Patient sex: M
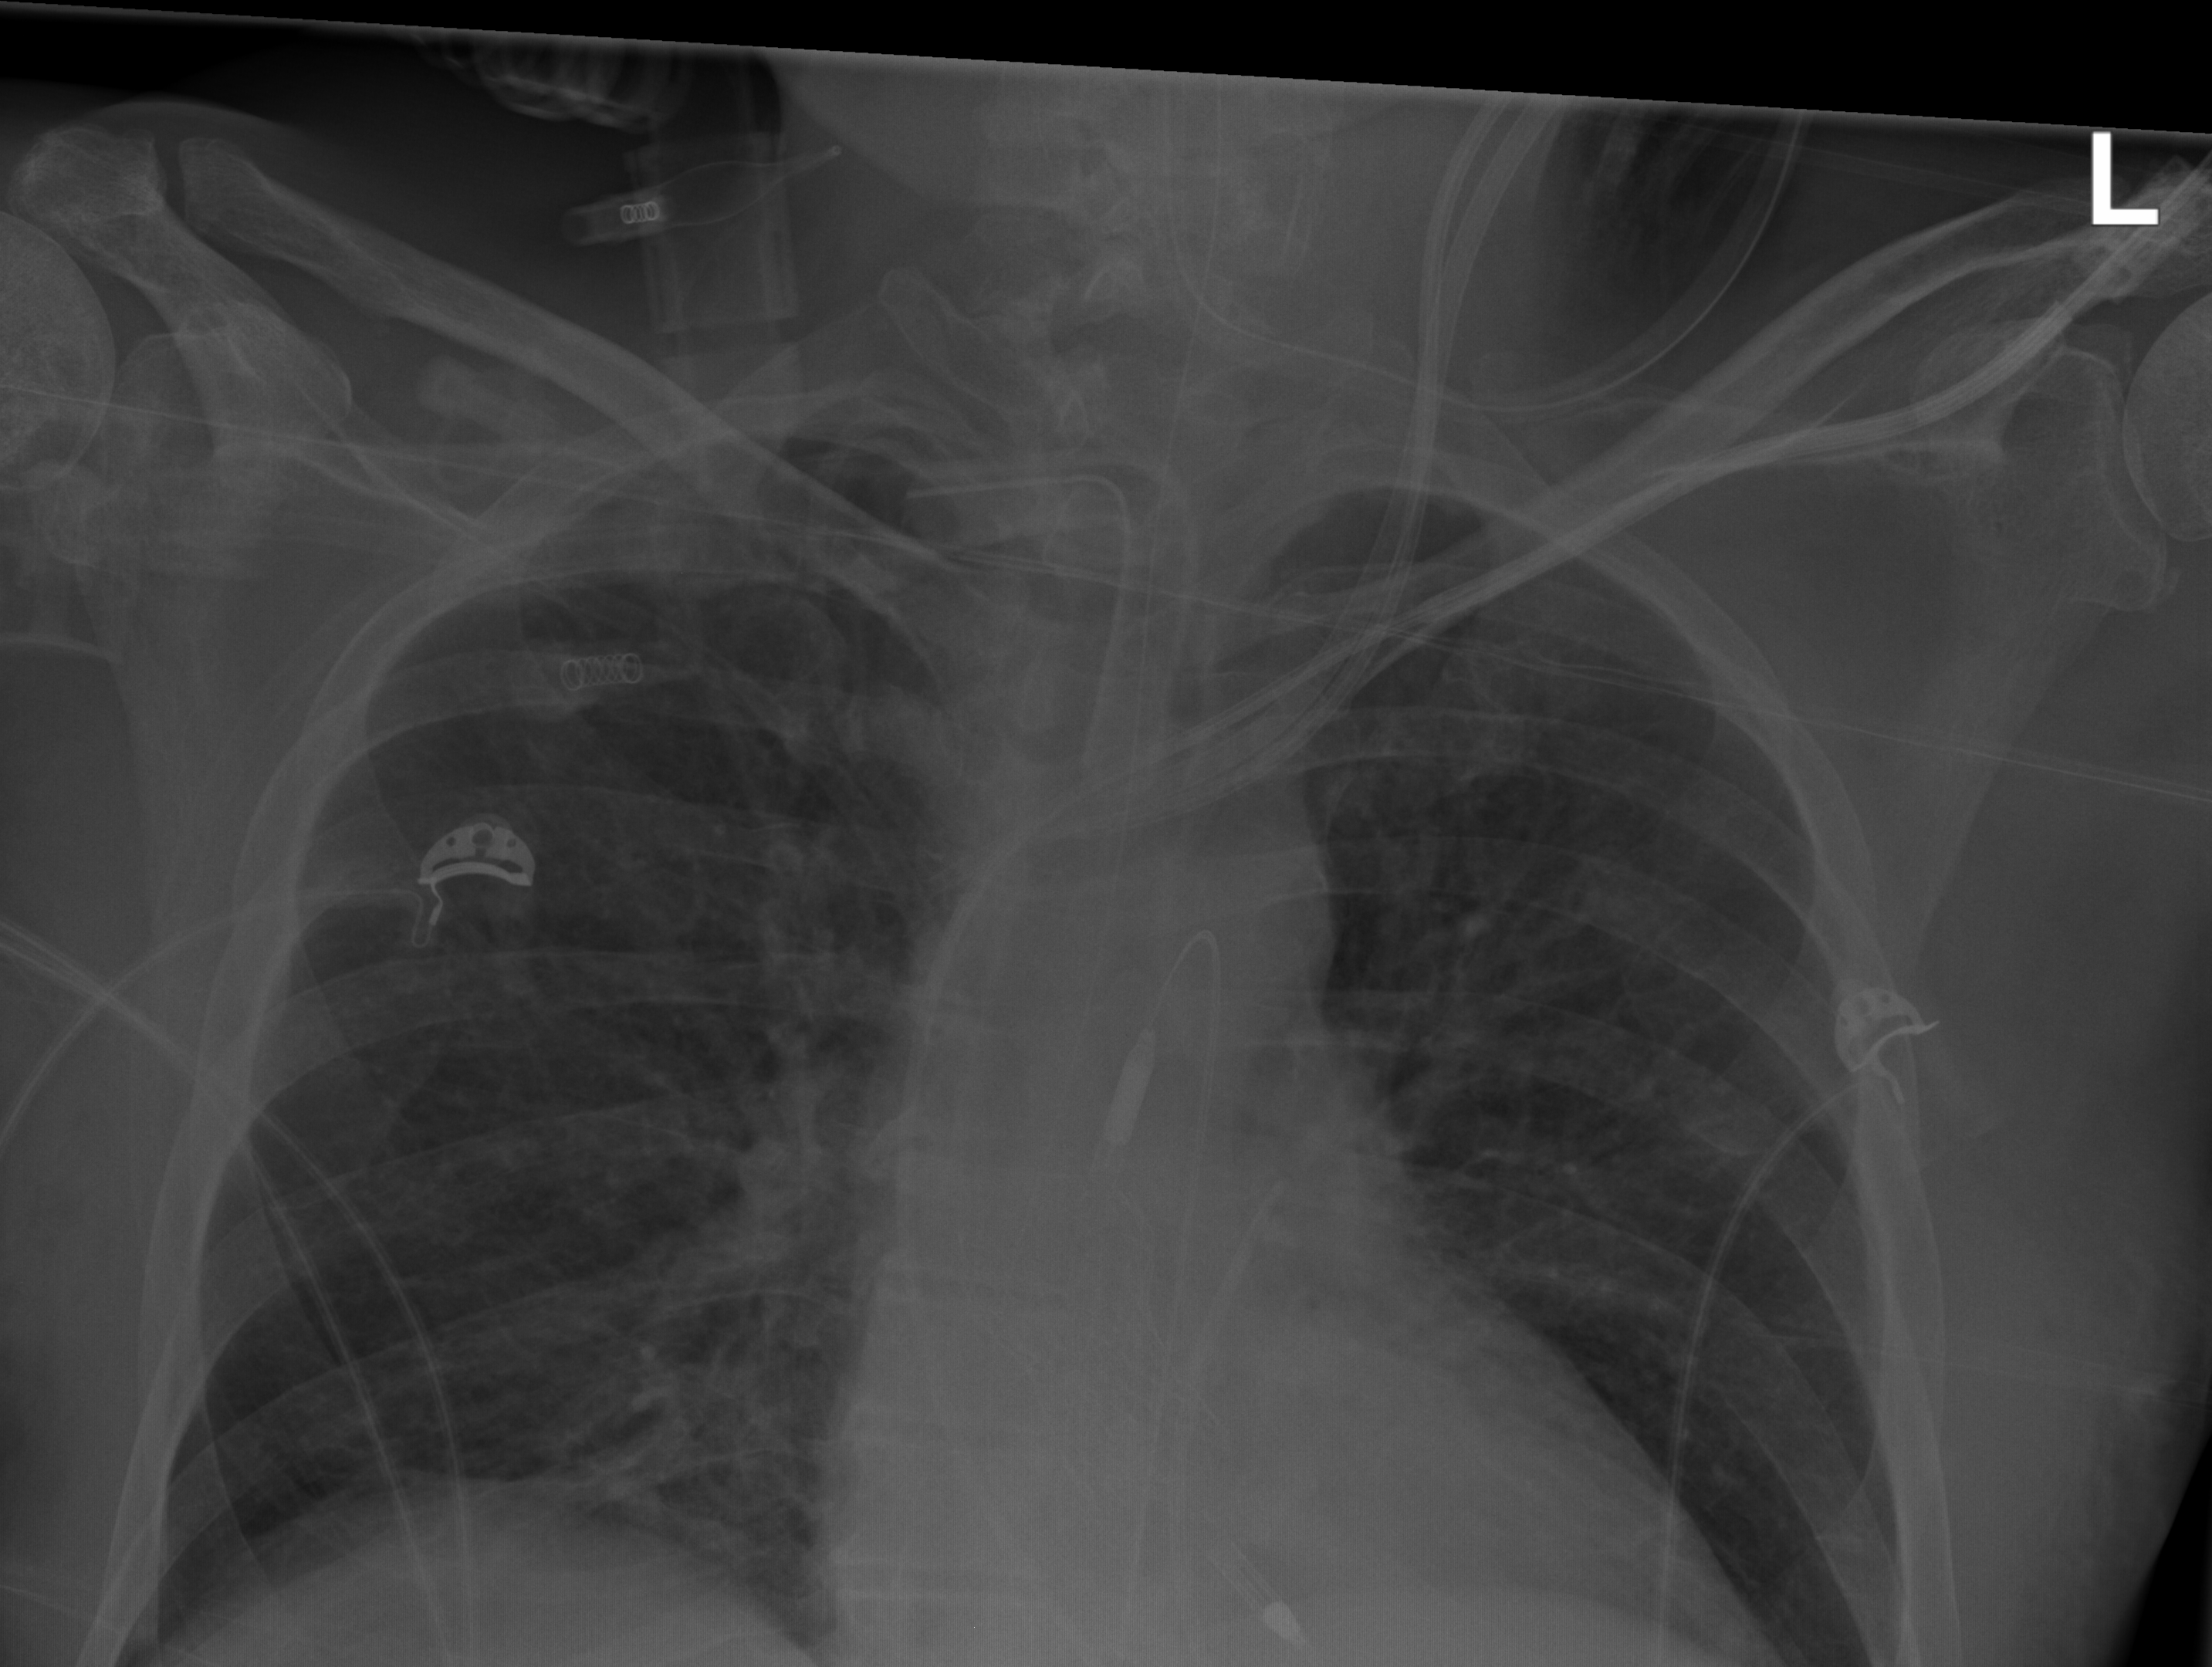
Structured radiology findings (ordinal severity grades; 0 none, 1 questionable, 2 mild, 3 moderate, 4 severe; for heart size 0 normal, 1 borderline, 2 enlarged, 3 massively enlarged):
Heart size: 1
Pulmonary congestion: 0
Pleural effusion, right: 0
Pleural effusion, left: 0
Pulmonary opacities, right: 0
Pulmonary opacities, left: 0
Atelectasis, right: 2
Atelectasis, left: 0